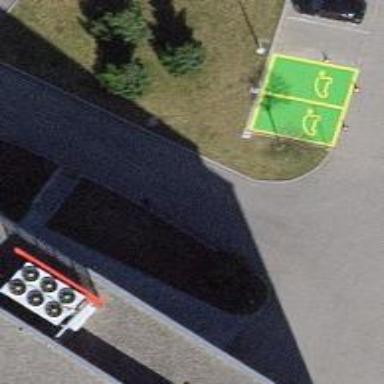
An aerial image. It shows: Charging station.